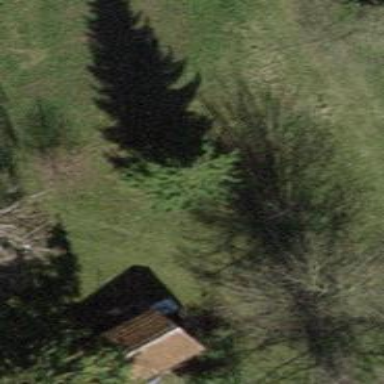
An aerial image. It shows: Single tag "natural: tree."